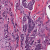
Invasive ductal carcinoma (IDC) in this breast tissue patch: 1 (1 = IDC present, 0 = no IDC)